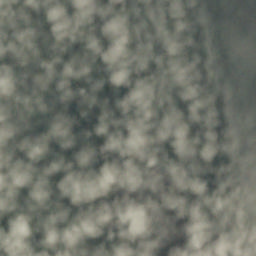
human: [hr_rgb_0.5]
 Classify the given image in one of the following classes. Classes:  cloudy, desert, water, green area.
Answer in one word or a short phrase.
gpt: cloudy